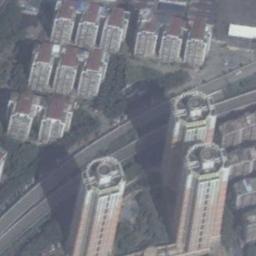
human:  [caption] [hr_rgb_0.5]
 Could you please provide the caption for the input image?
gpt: The commercial area is consist of many tall buildings .

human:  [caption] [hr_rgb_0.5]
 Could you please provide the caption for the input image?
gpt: There are several tall buildings and lawns and several roads and many trees in a commercial area .

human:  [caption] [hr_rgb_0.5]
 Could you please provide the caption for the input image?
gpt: There is a white building on the top left .

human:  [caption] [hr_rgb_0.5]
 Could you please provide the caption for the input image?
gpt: There are some buildings with red roofs on a commercial area .

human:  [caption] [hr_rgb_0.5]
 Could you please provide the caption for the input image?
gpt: A commercial area has some residential buildings and three high-rise buildings while a road goes through the commercial area .